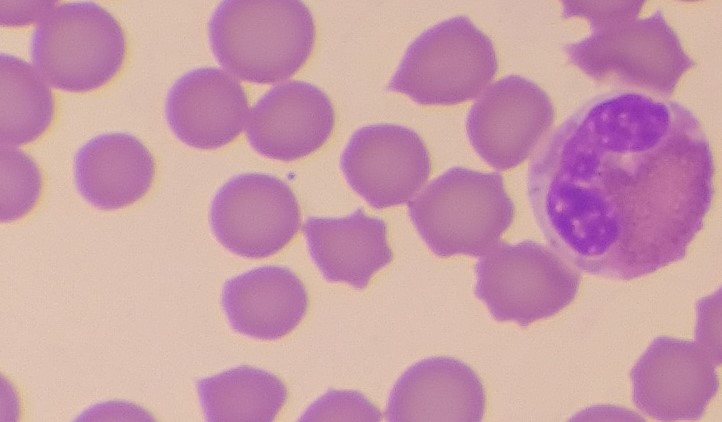
White blood cell type: Eosinophil